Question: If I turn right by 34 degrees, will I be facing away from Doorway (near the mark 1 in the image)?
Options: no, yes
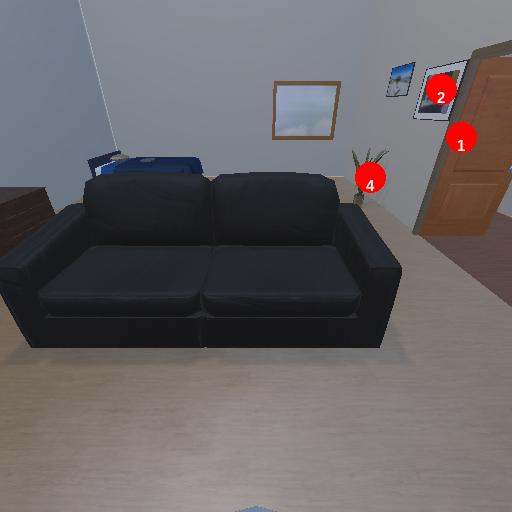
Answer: no